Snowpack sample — Loveland Pass, Silver Plume, Colorado, USA (12/14/25, 10:50 AM MST)
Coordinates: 39.664, -105.882
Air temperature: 36 °F
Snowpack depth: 67 cm
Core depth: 20 cm
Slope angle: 6°, slope face: 326°
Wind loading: low
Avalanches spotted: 0
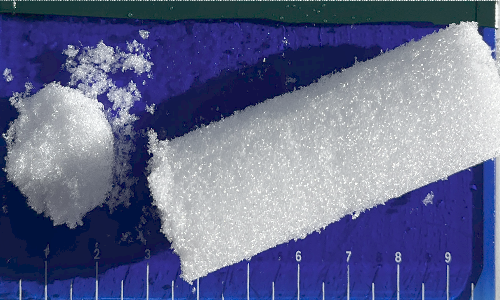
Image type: core
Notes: No avalanches spotted, very late start to the season with minimal snowpack